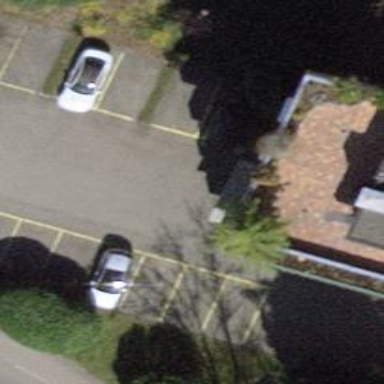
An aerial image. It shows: Parking aisle designated as service road.